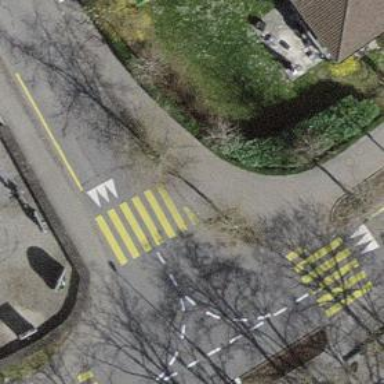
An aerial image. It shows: Uncontrolled zebra crossing with notable zebra markings.